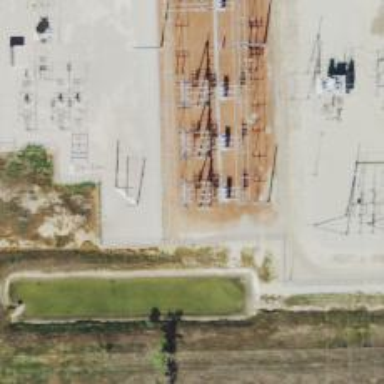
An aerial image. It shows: Switch used for power control.